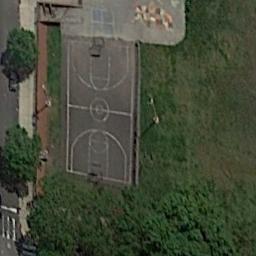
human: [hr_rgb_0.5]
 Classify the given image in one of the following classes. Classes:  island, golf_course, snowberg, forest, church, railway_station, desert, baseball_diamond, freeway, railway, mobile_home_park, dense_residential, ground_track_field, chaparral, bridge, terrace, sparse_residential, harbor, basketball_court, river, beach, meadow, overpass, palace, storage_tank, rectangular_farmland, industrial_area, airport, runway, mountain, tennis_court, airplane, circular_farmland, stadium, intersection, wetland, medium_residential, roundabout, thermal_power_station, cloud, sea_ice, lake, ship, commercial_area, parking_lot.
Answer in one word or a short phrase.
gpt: basketball_court